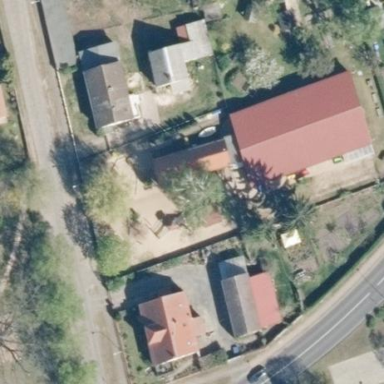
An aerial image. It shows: Kindergarten.